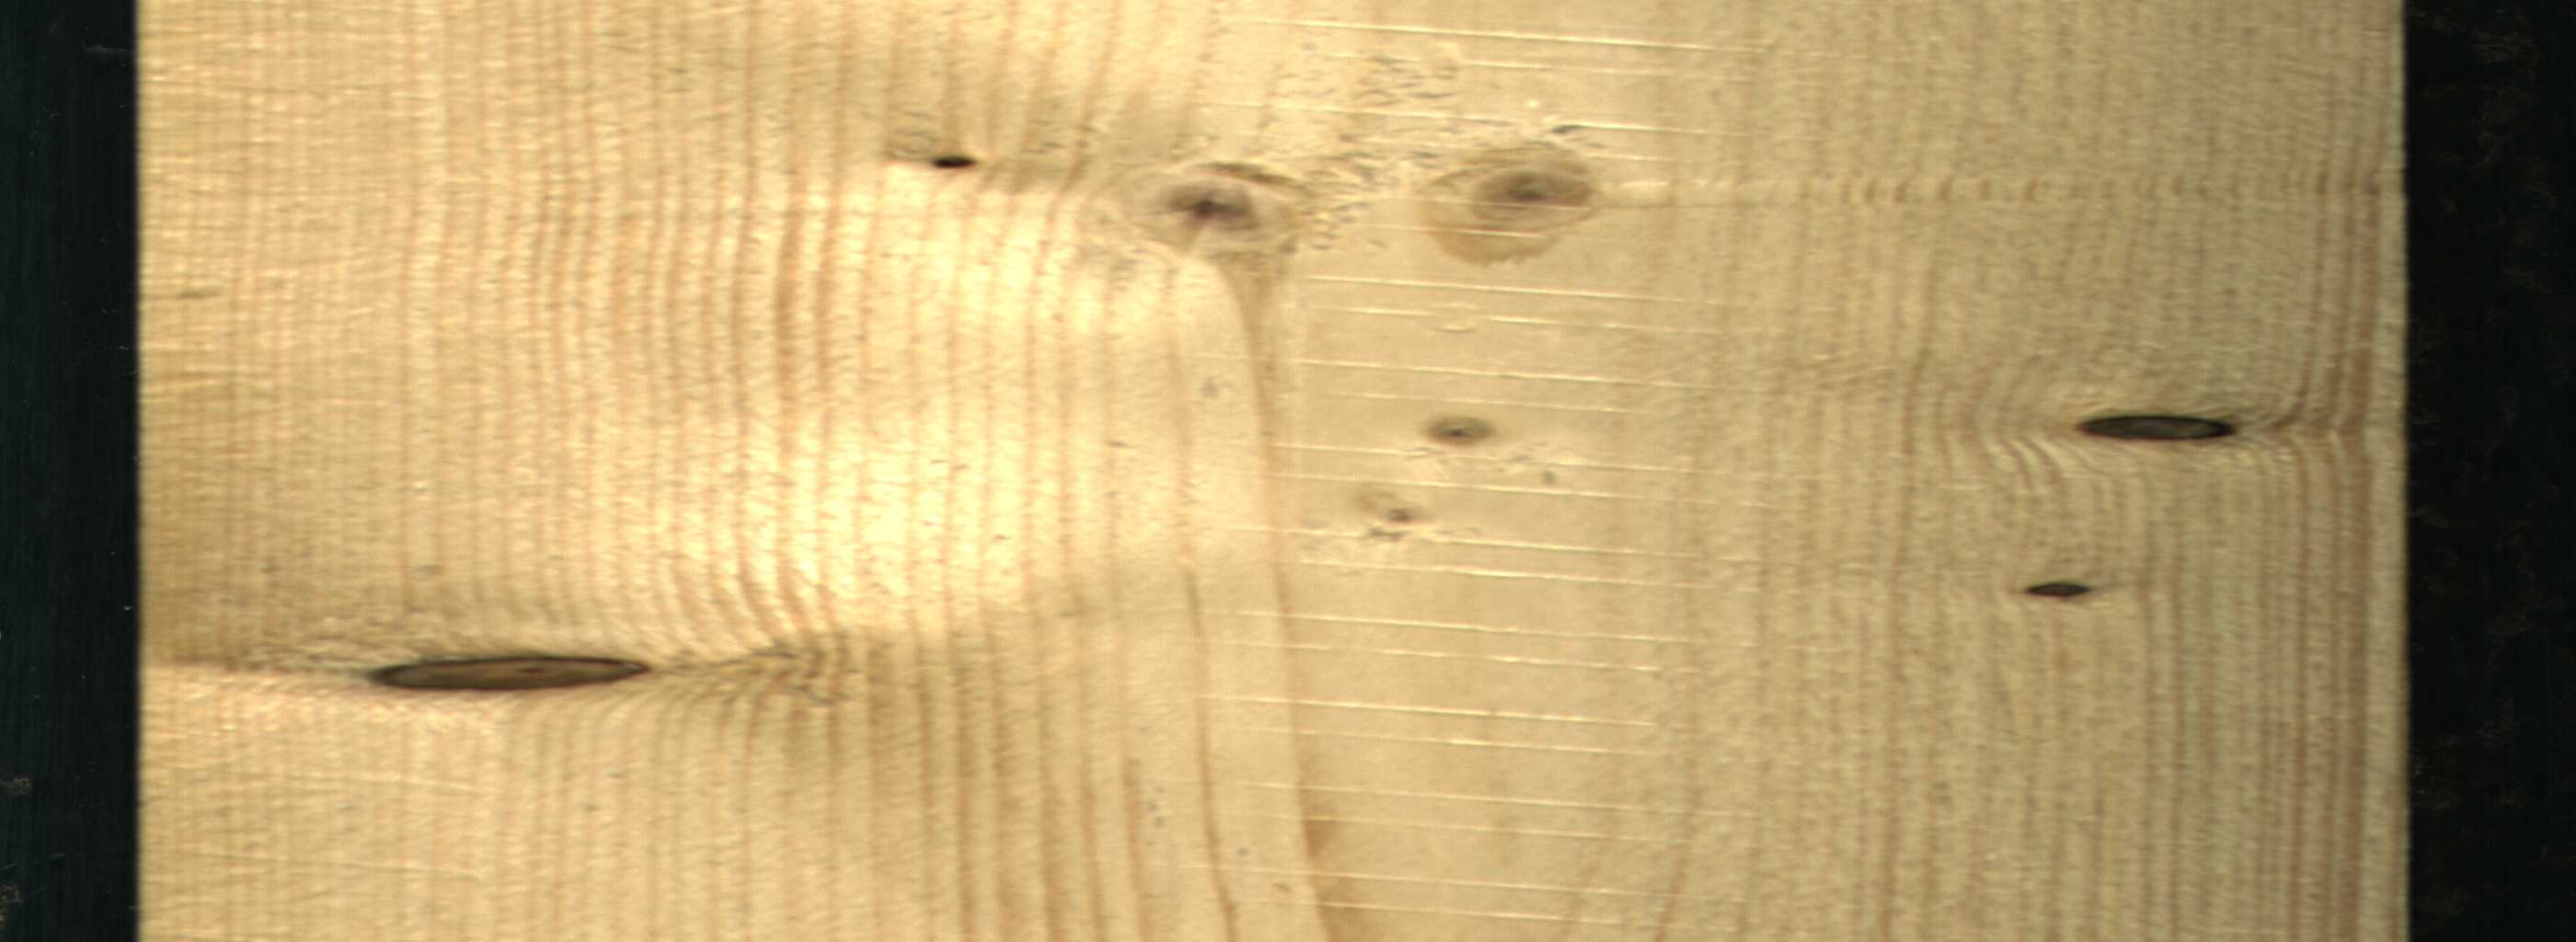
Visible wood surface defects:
Dead_Knot
Dead_Knot
Dead_Knot
Dead_Knot
Live_Knot
Live_Knot
Live_Knot
Live_Knot